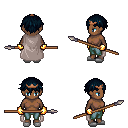
a pixel art fantasy rpg character, female body template, human, dark skin, gray cape, teal pants, raven short bangs hairstyle, bronze tiara, gold gloves, white slippers, spear, four views (front, back, left, right), 2x2 character sprite sheet, small pixel art, hard edges, no anti-aliasing